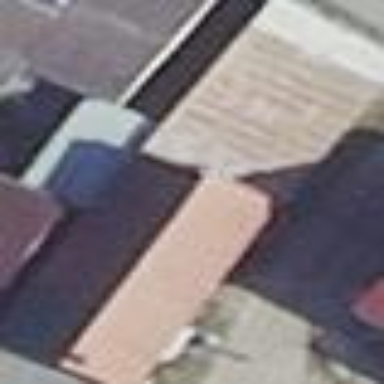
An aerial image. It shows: Shed.